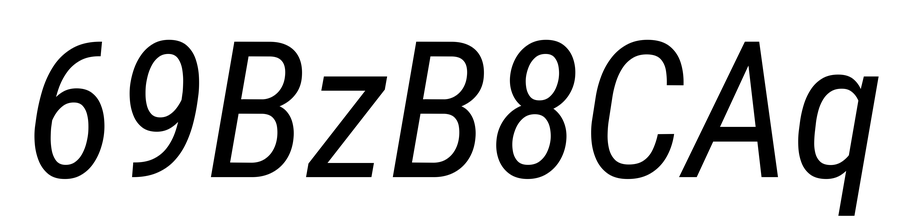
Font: Roboto-Italic_Condensed_Italic